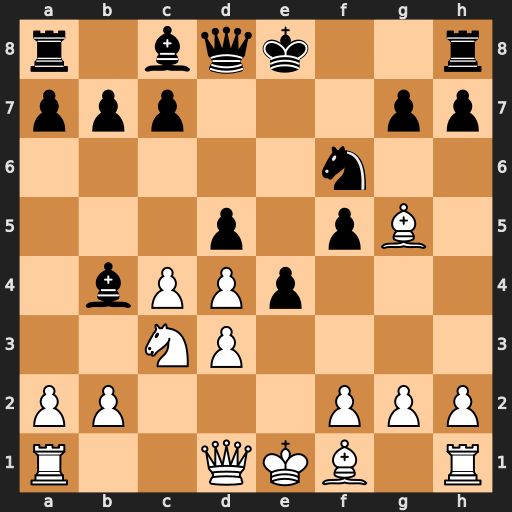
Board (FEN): r1bqk2r/ppp3pp/5n2/3p1pB1/1bPPp3/2NP4/PP3PPP/R2QKB1R
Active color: w
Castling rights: KQkq
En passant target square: -
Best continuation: Qa4+ Kf7 Qxb4